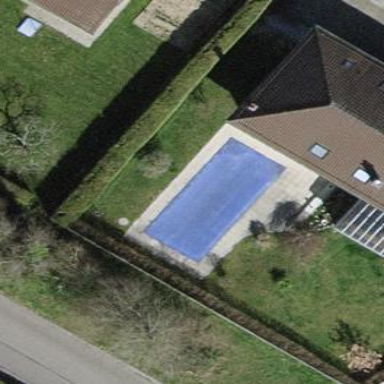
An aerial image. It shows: Swimming pool located in leisure land.